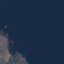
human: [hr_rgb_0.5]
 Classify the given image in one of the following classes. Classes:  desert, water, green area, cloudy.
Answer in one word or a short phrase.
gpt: water